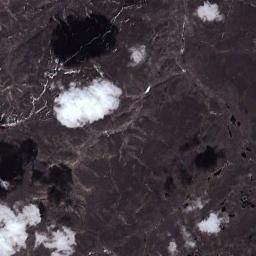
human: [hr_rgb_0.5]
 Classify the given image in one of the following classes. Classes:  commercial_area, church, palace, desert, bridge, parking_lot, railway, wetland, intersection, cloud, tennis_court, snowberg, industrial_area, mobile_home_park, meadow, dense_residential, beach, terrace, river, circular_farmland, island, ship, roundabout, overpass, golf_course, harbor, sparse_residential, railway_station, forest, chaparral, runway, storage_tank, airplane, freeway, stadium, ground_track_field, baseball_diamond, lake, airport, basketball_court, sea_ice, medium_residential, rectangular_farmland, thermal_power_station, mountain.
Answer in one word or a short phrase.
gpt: cloud